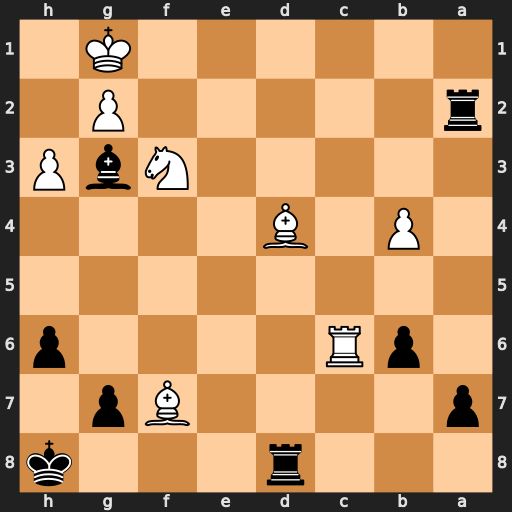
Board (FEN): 3r3k/p4Bp1/1pR4p/8/1P1B4/5NbP/r5P1/6K1
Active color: b
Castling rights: -
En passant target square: -
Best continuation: Ra1+ Bxa1 Rd1+ Ne1 Rxe1#